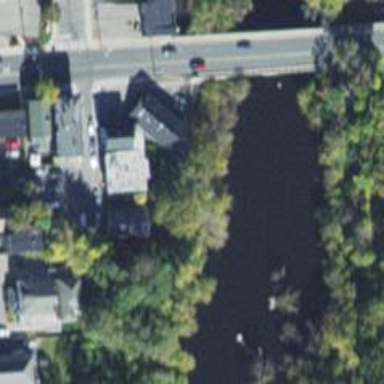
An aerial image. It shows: Historic railway bridge pier.